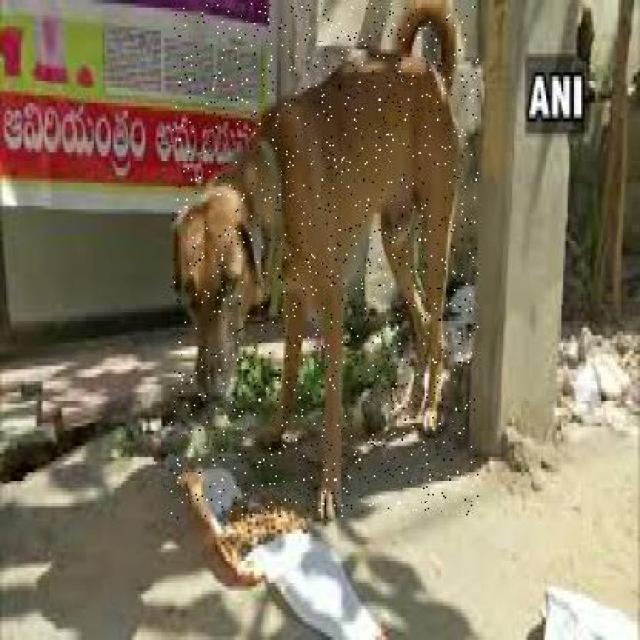
Healthy canine skin — no visible lesions, inflammation, or abnormalities. The skin and coat appear normal.